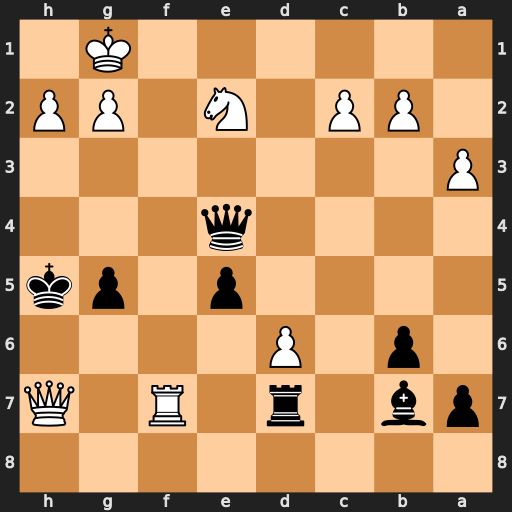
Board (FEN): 8/pb1r1R1Q/1p1P4/4p1pk/4q3/P7/1PP1N1PP/6K1
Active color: b
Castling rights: -
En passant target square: -
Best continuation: Qxh7 Rxh7+ Rxh7